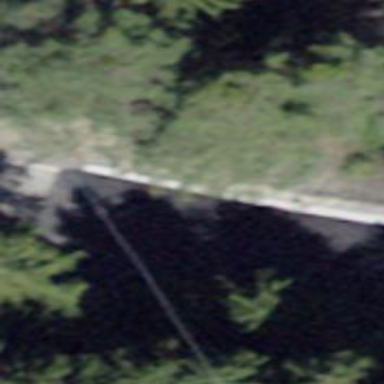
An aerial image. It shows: Asphalt road classified as tertiary.